Question: I have to put the data from a pdf file in a certain database structure. This requires me to be able to get certain data out of the pdf file. Since pdf hasn't got any tags etc ... i was wondering if it is possible to get text based on a color. Say for example i want all the red text. Or i want all the italic text in the document. Is this possible in C# ? Or is there an other way to easily filter data in a pdf document ?

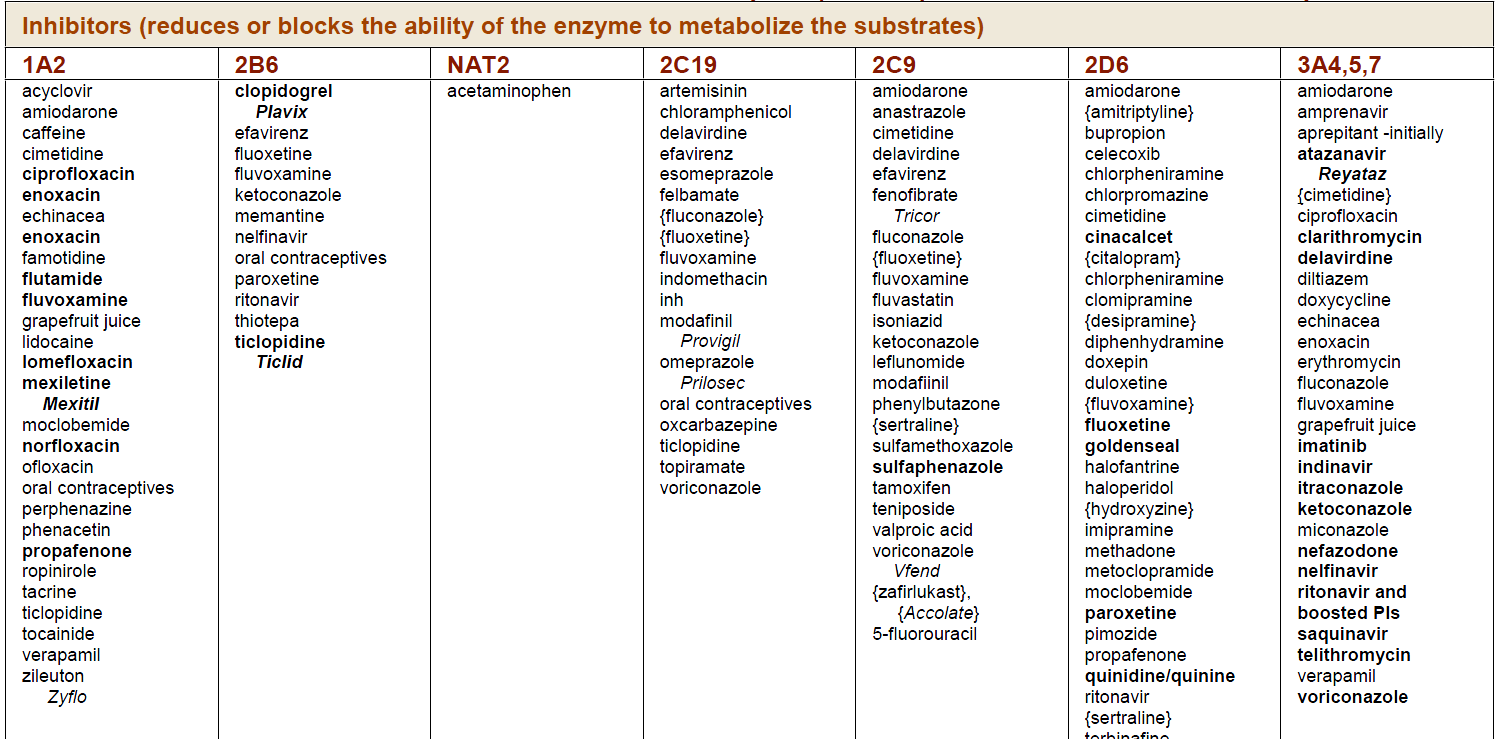
Answer: I've taken a different approach. I converted the pdf to an excel file. And this was very easy to search for the coloured text